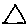
Label: triangle